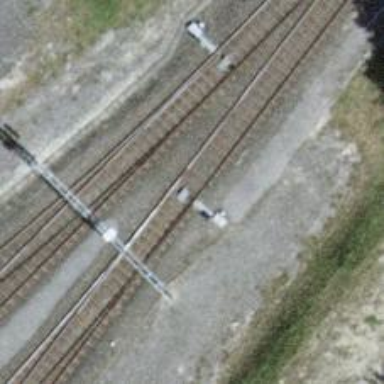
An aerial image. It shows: Railway yard in service.